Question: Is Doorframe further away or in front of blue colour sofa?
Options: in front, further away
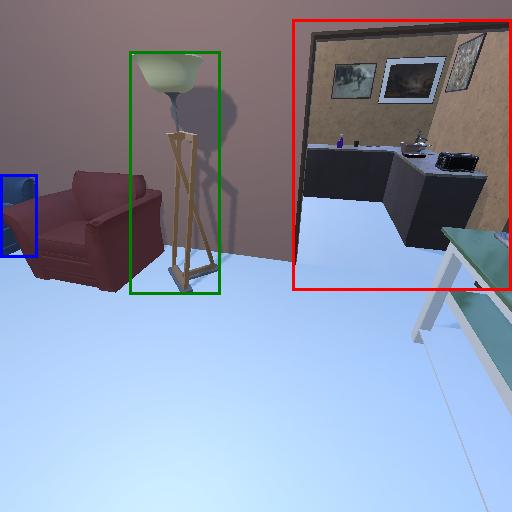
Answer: in front